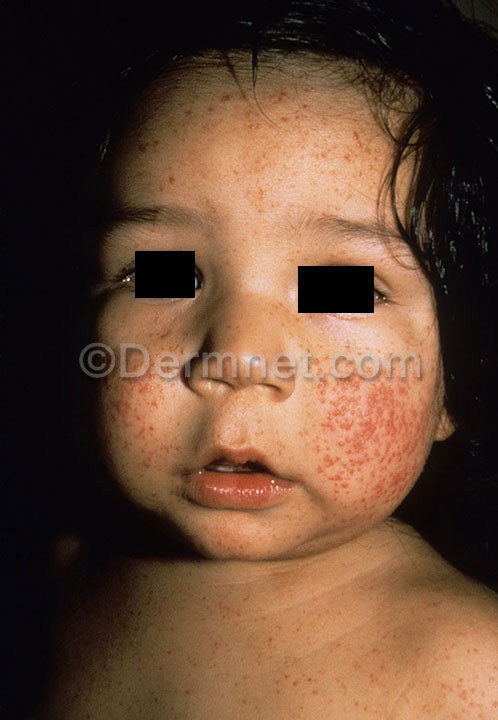
Disease: Acne and Rosacea Photos